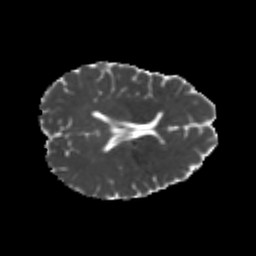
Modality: MD
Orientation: axial
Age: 24
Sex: female
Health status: healthy
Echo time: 0.074 s